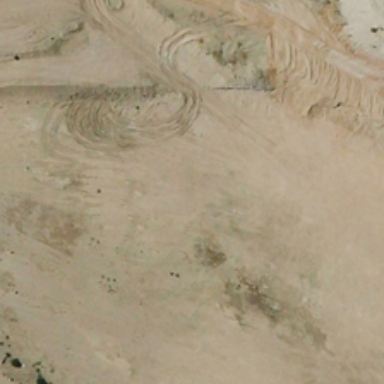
It is a piece of yellow bareland .